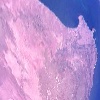
Label: land